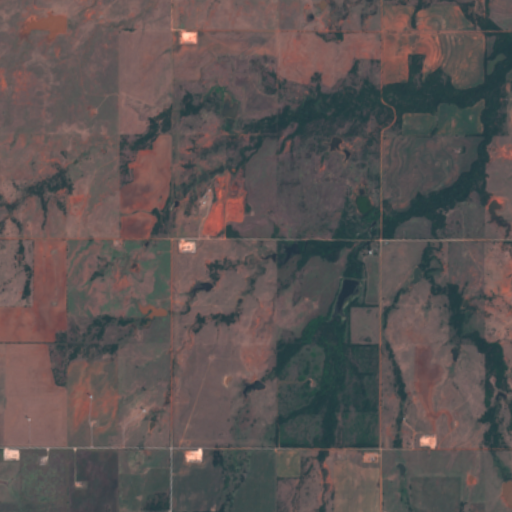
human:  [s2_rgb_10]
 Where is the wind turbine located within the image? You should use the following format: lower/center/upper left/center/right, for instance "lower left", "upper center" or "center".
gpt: The wind turbine is located in the lower left of the image.
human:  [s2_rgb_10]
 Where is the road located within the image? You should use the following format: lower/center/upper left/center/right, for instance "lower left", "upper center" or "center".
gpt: There is no road in the image.